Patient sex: F
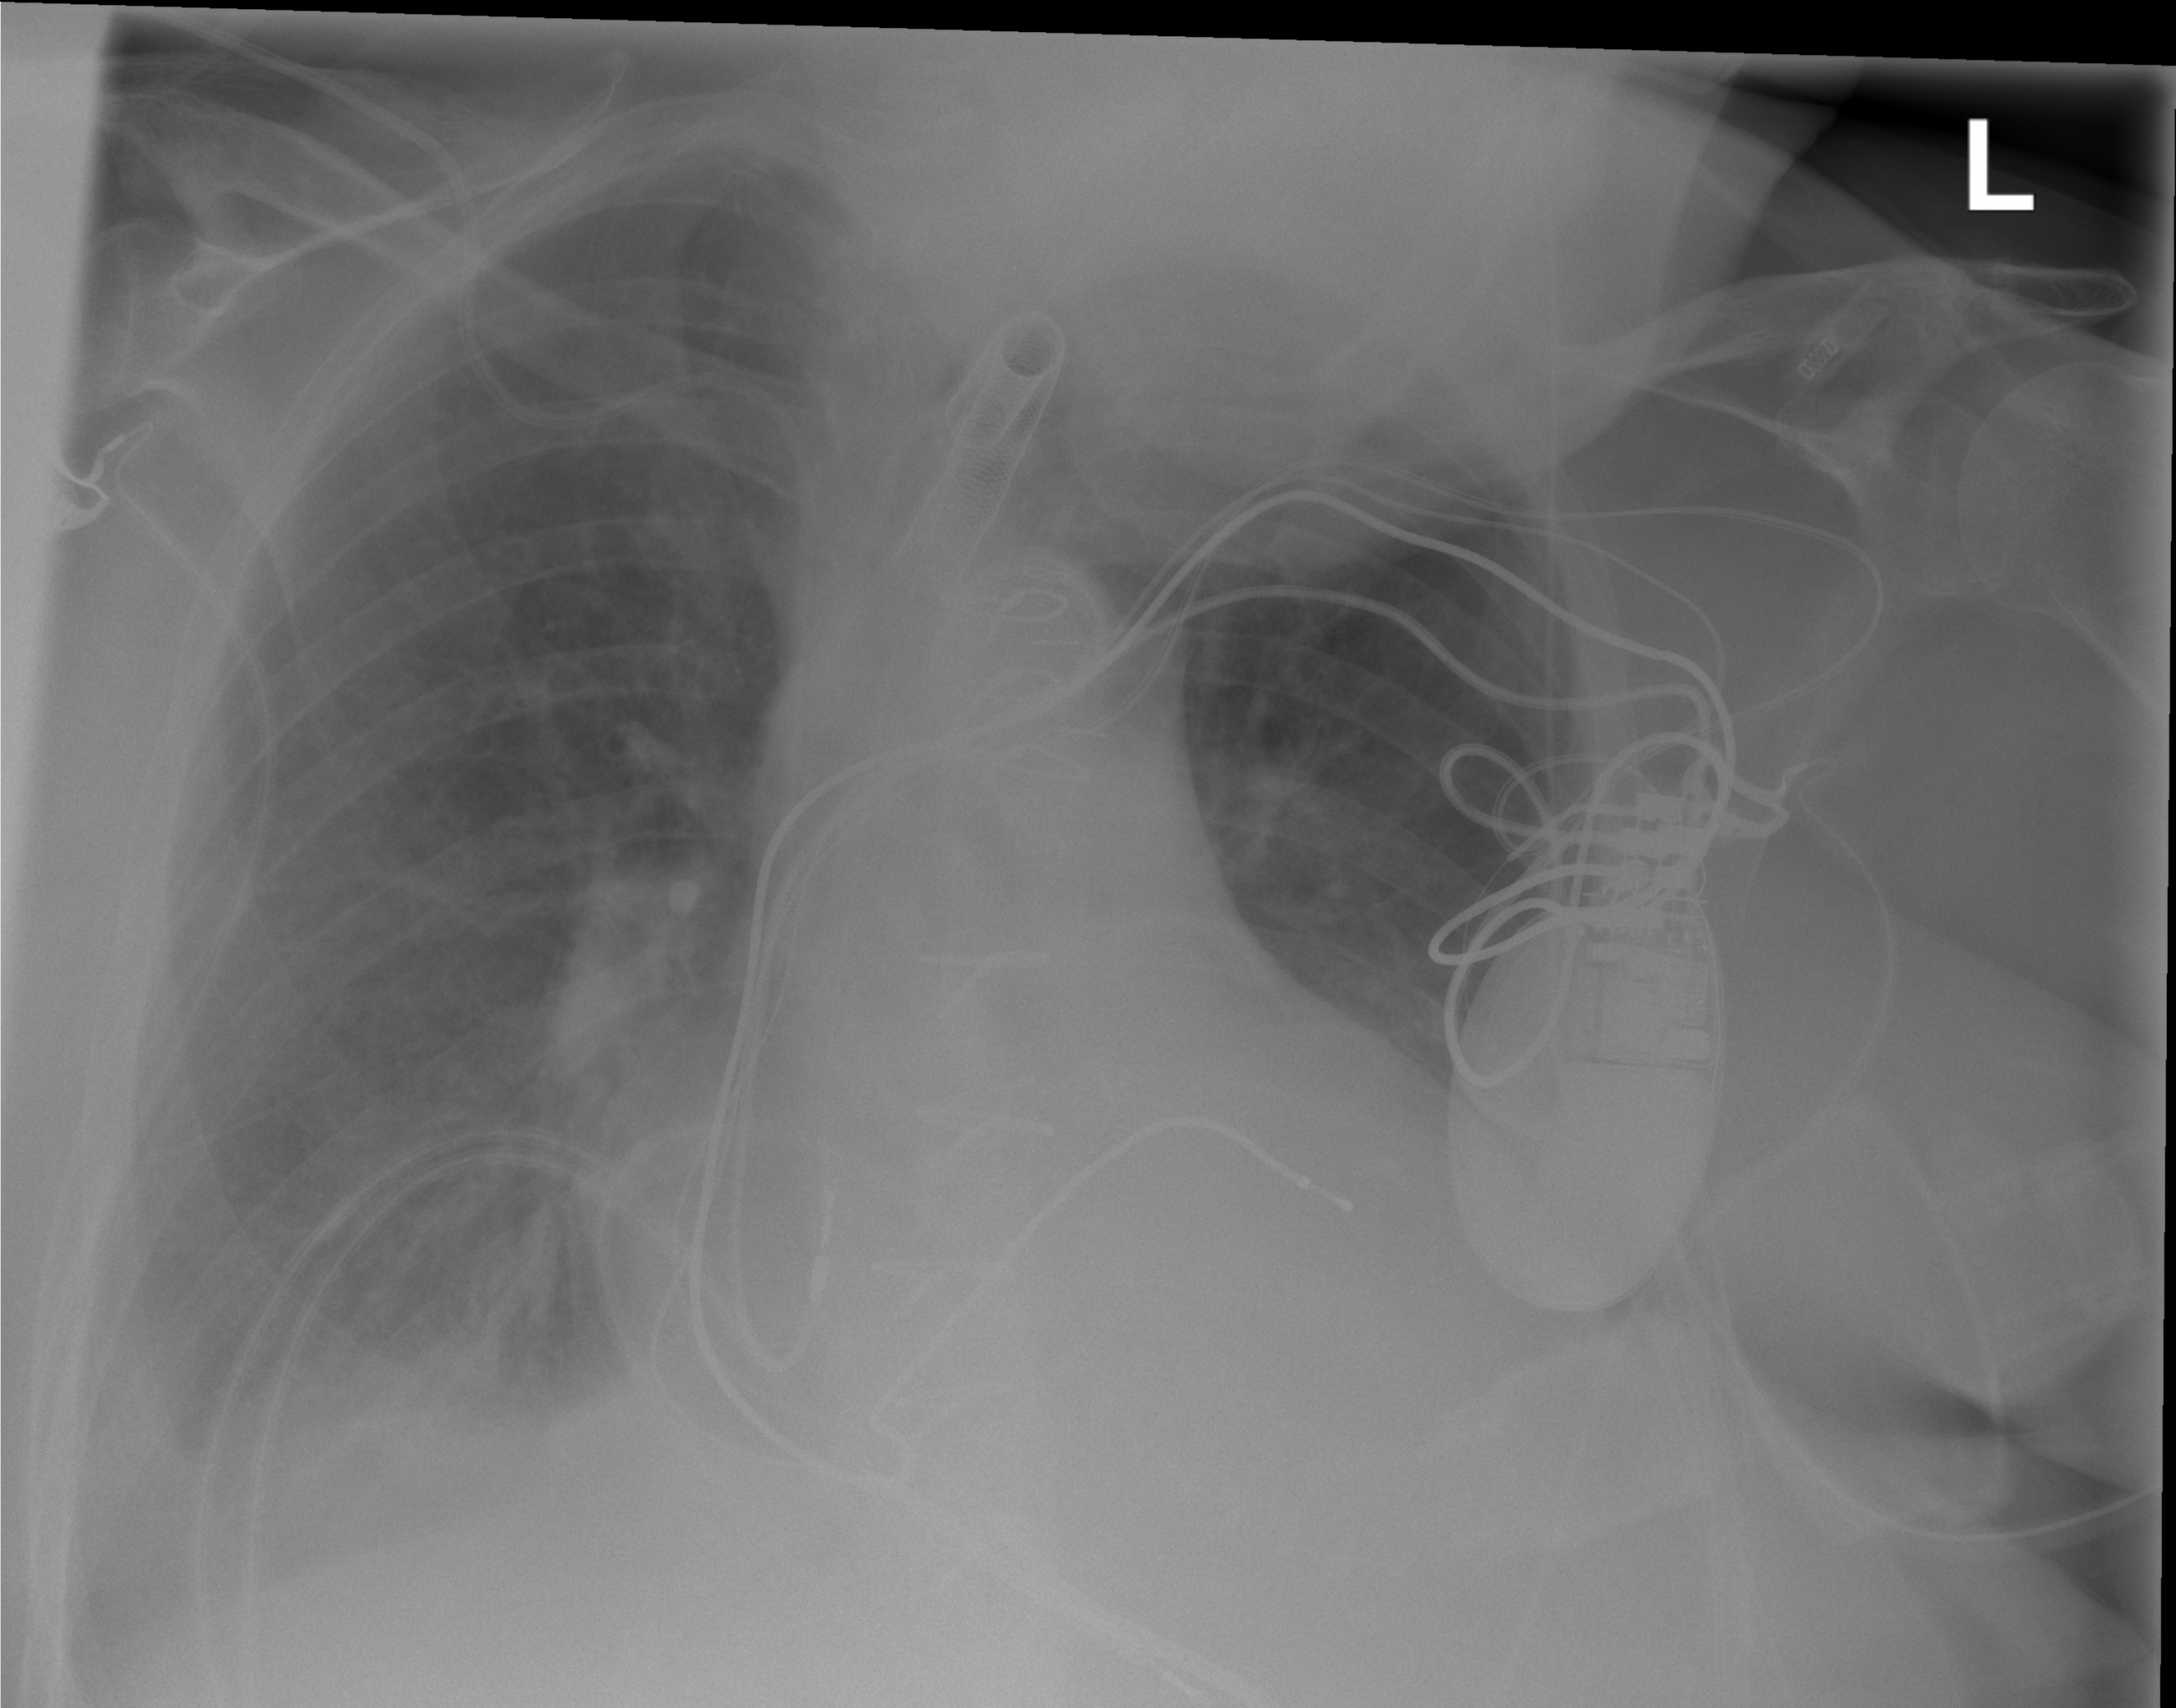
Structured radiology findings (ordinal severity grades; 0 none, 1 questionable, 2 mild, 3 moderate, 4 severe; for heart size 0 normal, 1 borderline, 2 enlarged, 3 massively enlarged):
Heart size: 2
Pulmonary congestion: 0
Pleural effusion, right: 2
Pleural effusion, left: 2
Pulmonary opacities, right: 2
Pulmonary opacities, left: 0
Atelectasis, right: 2
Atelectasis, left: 1